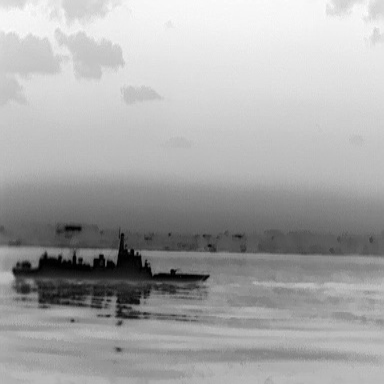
There is a warship in the infrared image.